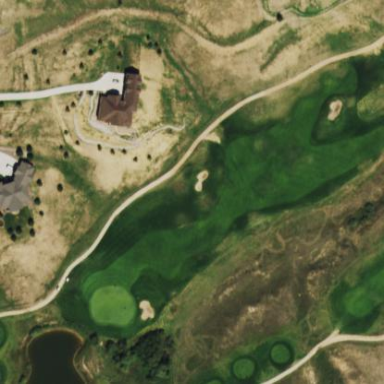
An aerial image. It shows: Grassy fairway on golf course.